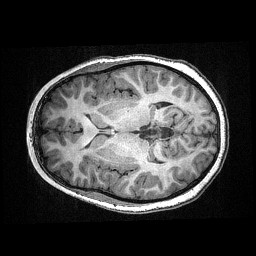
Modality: T1w
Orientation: axial
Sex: male
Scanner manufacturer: siemens
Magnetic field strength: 3 T
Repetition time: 2.3 s
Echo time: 0.00336 s